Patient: sex F, age 44
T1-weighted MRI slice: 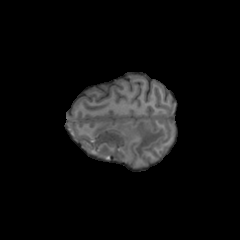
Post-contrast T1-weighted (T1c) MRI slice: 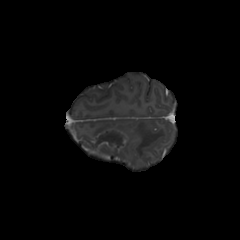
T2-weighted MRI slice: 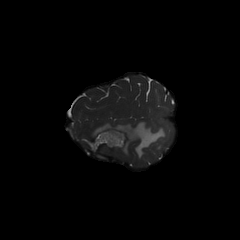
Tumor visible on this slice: yes
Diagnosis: Glioblastoma, IDH-wildtype
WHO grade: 4